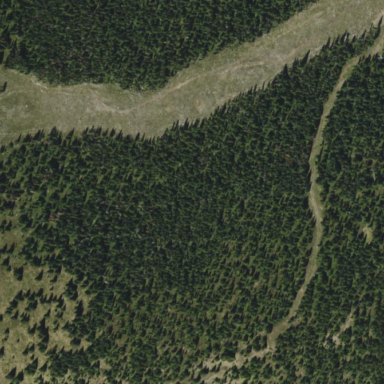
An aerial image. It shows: Woodland with evergreen needle-leaved trees.